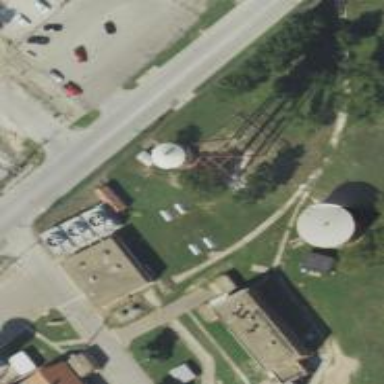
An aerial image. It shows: Water tower that is man-made.